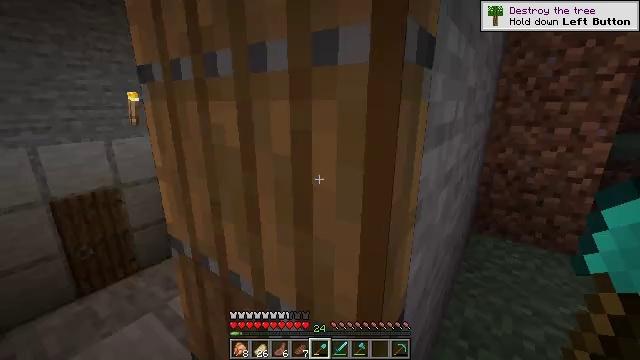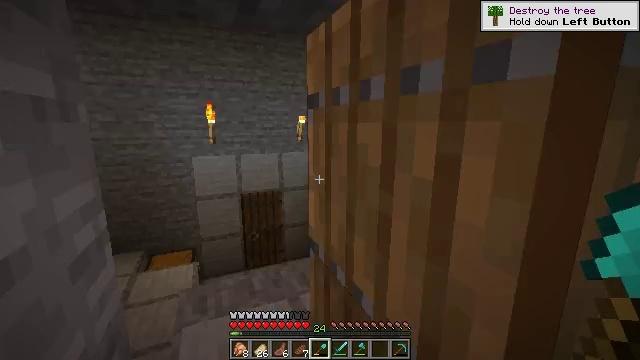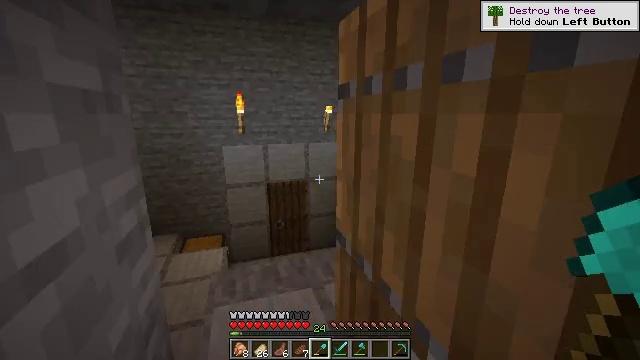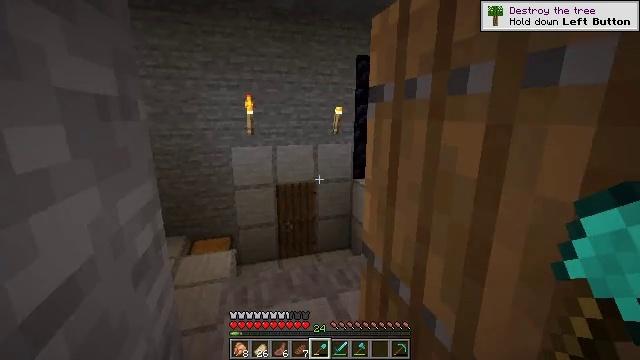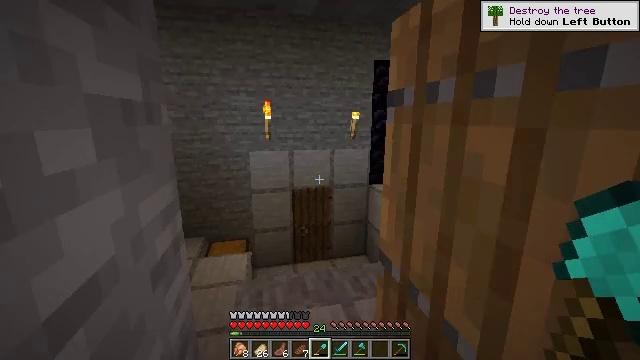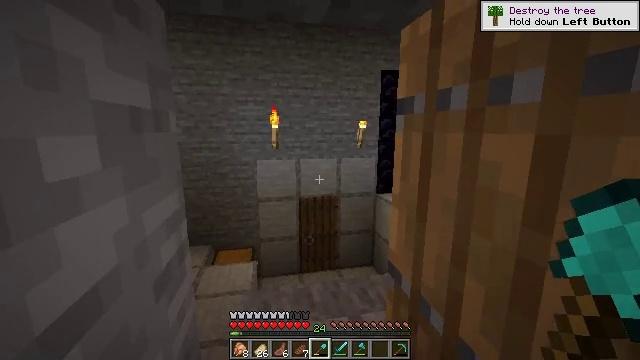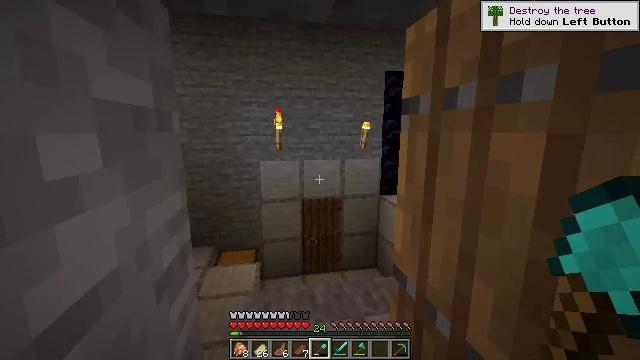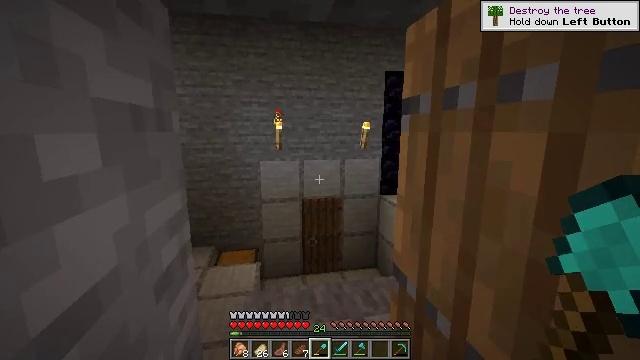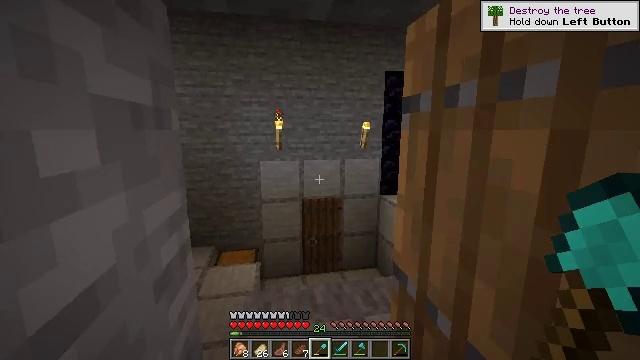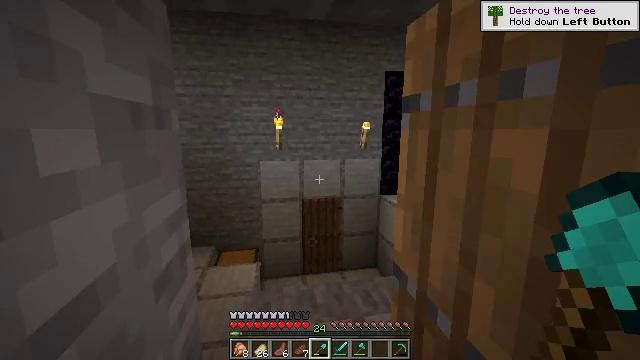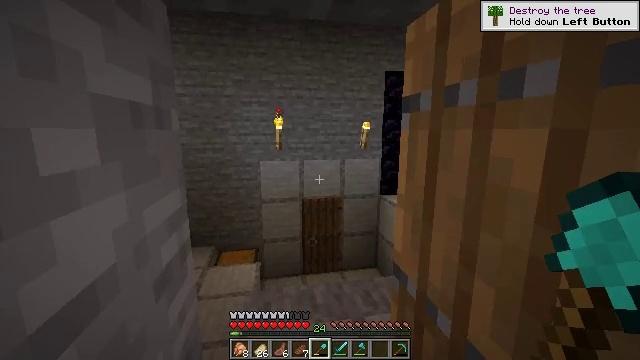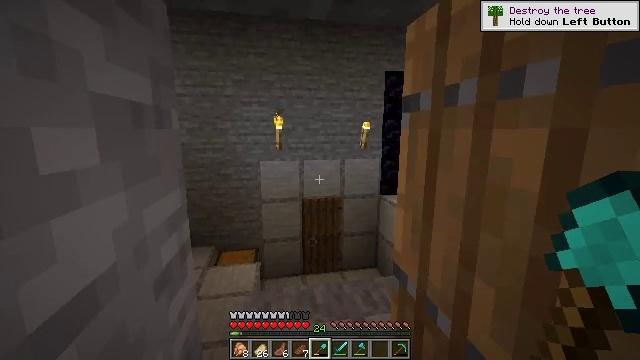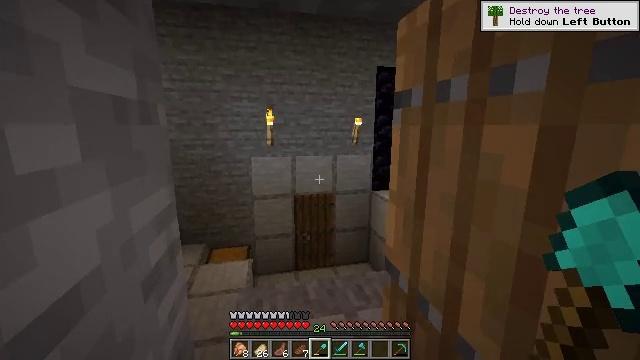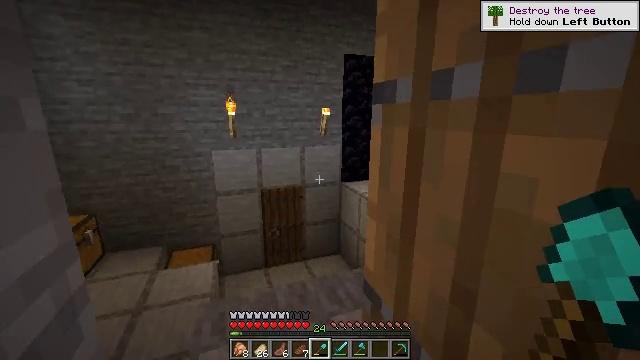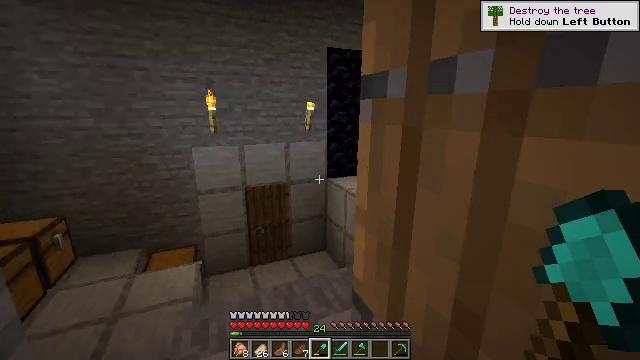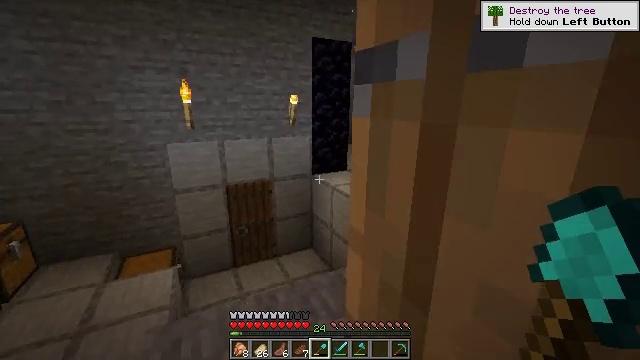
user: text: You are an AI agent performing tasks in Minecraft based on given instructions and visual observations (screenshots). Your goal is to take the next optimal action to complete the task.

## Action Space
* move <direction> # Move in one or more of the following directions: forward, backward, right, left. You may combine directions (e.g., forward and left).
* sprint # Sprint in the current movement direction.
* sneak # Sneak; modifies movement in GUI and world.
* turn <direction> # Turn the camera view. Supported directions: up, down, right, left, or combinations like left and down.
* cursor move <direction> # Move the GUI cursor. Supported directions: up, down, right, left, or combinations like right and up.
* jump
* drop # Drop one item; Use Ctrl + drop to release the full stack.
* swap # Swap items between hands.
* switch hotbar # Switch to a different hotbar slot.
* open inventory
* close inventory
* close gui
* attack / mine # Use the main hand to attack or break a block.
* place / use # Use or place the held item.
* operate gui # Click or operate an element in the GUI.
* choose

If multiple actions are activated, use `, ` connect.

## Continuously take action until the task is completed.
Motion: motion action
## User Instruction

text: craft item air
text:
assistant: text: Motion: no_op
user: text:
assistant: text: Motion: move forward and move left, turn left and down
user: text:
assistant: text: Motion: turn left
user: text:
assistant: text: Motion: turn left and up
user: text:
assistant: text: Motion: turn left and up
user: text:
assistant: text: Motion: no_op
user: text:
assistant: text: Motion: no_op
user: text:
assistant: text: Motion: no_op
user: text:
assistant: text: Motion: no_op
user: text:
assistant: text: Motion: no_op
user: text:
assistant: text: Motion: no_op
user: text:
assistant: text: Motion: move forward, turn right
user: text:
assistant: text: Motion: move forward, turn right and down
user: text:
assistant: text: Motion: move forward, turn right and down
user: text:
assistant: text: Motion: move forward, turn right and down
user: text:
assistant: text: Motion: move forward
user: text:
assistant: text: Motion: move forward, turn right
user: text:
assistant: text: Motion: move forward, sprint, turn right and down
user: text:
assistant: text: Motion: move forward, sprint, turn right
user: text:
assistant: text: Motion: move forward, sprint, turn right
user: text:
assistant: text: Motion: move forward, sprint, turn right
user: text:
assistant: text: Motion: move forward, turn right and down
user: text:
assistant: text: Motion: move forward, turn right and down
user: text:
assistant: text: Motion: move forward, turn right and down
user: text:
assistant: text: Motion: move forward and move right, turn right
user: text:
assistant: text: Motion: move forward and move right
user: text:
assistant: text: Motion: move forward and move right
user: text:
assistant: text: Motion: move forward and move right
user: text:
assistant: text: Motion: move forward
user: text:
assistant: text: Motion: move forward